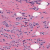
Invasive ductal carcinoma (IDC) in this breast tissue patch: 1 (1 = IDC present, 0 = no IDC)